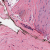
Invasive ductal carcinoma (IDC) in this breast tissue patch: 0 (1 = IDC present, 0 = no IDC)